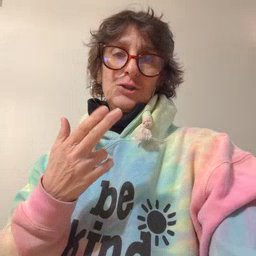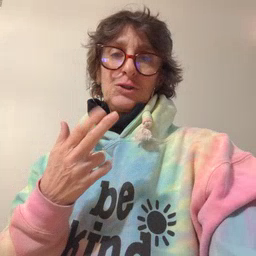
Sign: scissors